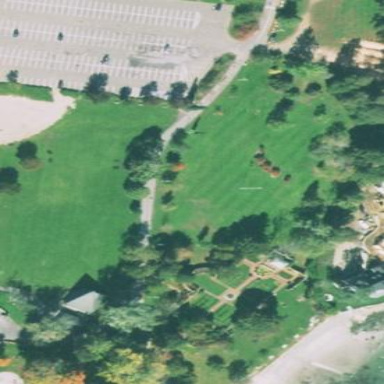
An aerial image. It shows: Park.